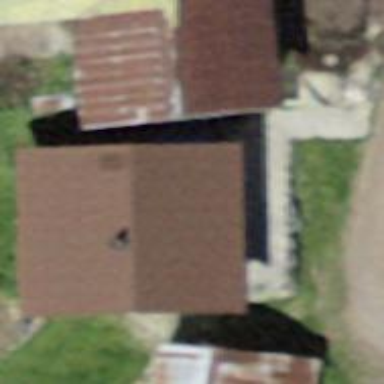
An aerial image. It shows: Building with gabled metal roof colored brown.